Question: Center the content: (img + caption) of each Thumbnail.
I can get the content center, or the caption float next to the img;
'''
<ul class="thumbnails">
<li class="span12">
<div class="thumbnail span12">
<img class="span3" data-src="holder.js/300x200" alt="300x200">
<div class="caption span4">
<h3>My Title</h3>
<p>blabla</p>
</div>
</div>
</li>
</ul>
'''

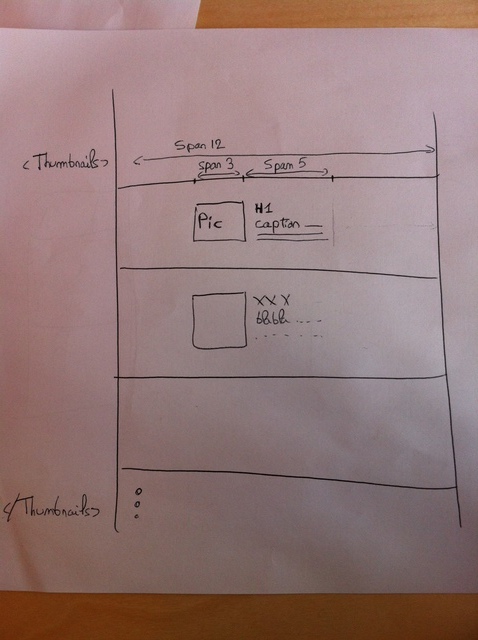
Answer: Slake, from my little experience with bootstrap, you have to create a containing div to setup the overall layout. Take a look at the bootstrap documention - layout section <URL>. e.g.,
'''
<!-- wrap your twitter stuff in -->
<div class="container"></div>
'''
Also, take a look at this very helpful <URL>.
Copying a part of the example code (more in the link above):
'''
<div class="container">
<ul class="thumbnails">
<li class="span12">
<div class="thumbnail">
<div class="span3 offset2"><img src="http://lorempixel.com/300/200/sports/5" alt="300x200"></div>
<div class="span5">
<h3>My Title</h3>
<p>blabla</p>
</div>
</div>
</li>
</ul>
</div>
'''